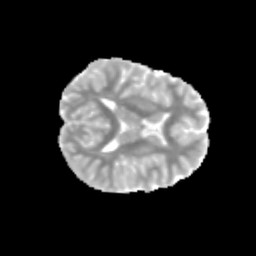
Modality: MD
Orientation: axial
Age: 12
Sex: male
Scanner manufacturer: siemens
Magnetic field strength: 3 T
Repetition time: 3.8 s
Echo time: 0.07 s